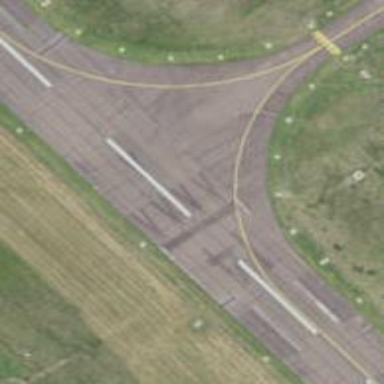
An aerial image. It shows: View of taxiway at the airport.